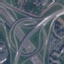
Land use / land cover class: Highway